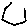
Label: hexagon